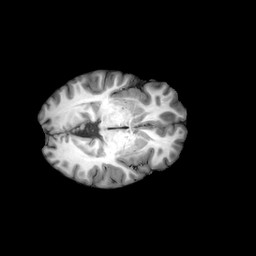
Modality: T1w
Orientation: axial
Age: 26
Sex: female
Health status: healthy